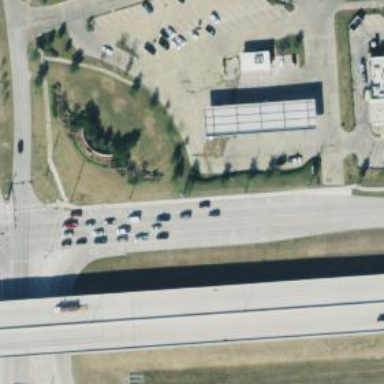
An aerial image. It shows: Secondary road with frontage road.